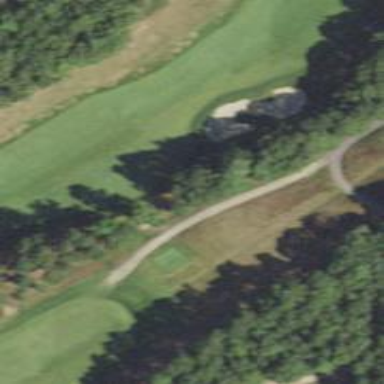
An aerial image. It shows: Golf cartpath that is also road path.